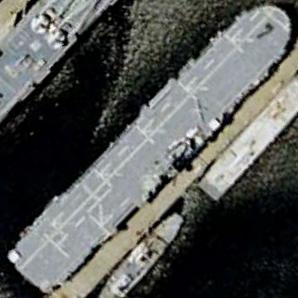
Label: assault